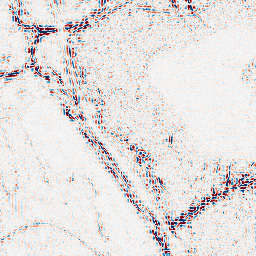
Category: wavelet
Decomposition family: wavelet_biorthogonal
Decomposition parameters: wavelet: bior5.5
level: 2
Upsampling method: regularized
Upsampling parameters: scale: 2
lambda_reg: 0.001
Upsampling scale: 2